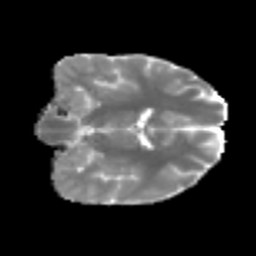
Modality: MD
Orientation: coronal
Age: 24
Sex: male
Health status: healthy
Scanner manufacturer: siemens
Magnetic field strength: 3 T
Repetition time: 3.6 s
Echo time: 0.092 s